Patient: sex M, age 52
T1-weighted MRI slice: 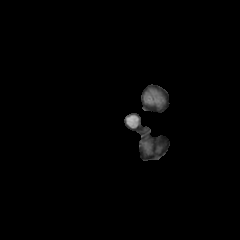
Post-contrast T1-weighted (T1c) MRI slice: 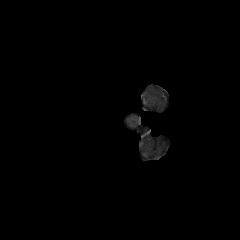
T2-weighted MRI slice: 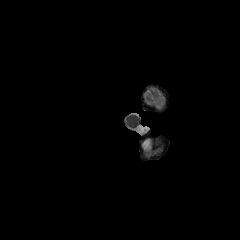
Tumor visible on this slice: no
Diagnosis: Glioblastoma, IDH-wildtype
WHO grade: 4